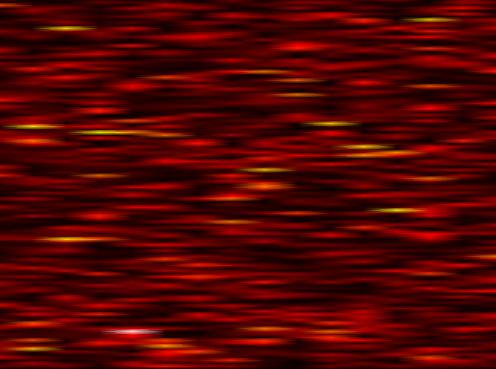
Label: FBMC